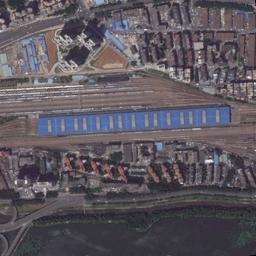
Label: railway_station